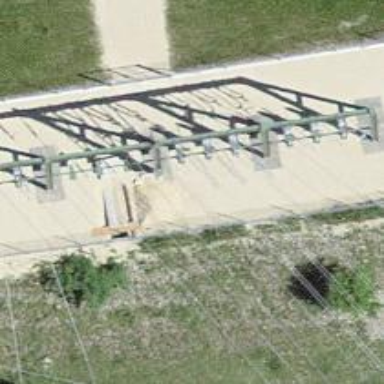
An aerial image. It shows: Insulator used in power equipment.